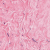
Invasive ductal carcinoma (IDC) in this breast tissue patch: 0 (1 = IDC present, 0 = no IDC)